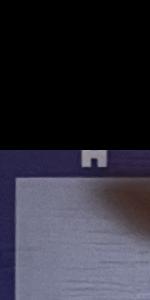
Label: Empty